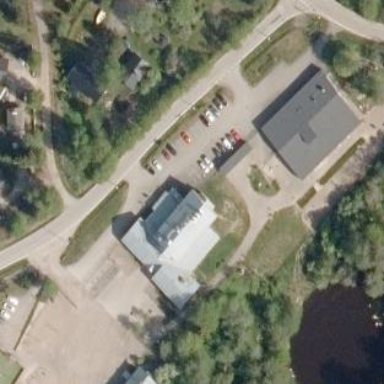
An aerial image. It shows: School building.